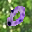
Label: 0